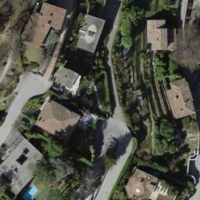
EUNIS habitat code: 55
Species observed at this site:
Fagus sylvatica
Laurus nobilis